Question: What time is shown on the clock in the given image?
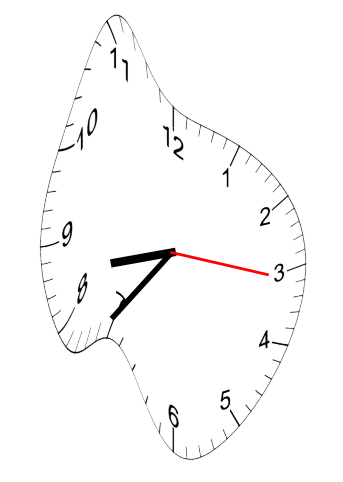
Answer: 08:36:16